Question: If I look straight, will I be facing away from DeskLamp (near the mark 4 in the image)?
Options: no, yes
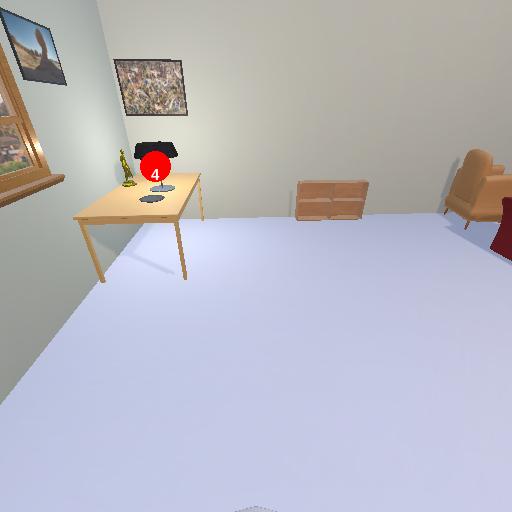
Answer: no